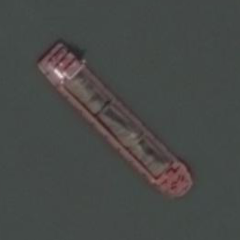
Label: civil